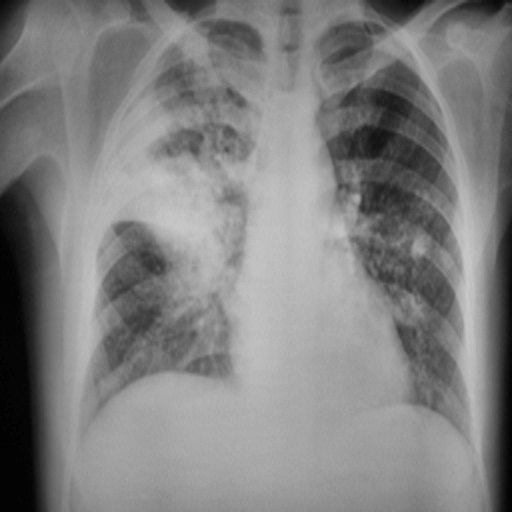
Finding: TUBERCULOSIS